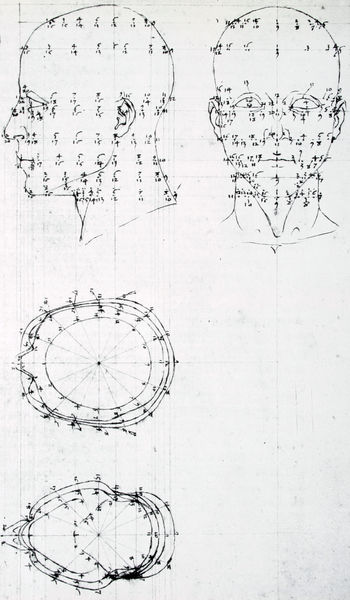
Titel: De Prospectiva Pingendi, Libro Terzo, Fig. LXIV
Künstler: Piero della Francesca
Standort: Reggio Emilia
Institution: Biblioteca Panizzi
Schlagwörter: gemälde, kopf, mann, weiß, köpfe, mund, nase, ohr, profil, skizze, zeichnung, bart, anatomie, augen, gesicht, schädel, hals, porträt, auge, blatt, en face, front, frontal, kinn, ohren, renaissance, kreis, rund, wangen, papier, ansicht, studie, backen, grafik, linien, nacken, symmetrie, glatze, zahlen, ziffern, aufsicht, oben, unten, punkte, tusche, buch, links, strahlen, linie, draufsicht, asien, schnitt, schwarz-weiß, tete, seite, illustration, buchstaben, punkt, kreise, medizin, entwurf, tinte, schema, studien, china, kalotte, schädeldecke, zahl, untersicht, konstruktion, plan, dürer, kopfstudie, nummerierung, nummern, skizzen, querschnitt, raster, wissenschaft, proportionen, traktat, aufriss, da vinci, leonardo da vinci, messungen, berechnung, mass, dessin, maße, abmessungen, mathematik, proportion, ansichten, zeichnng, relation, theorie, berechnungen, messung, vermessung, markierungen, zirkel, sichten, hirn, verhältnis, lehrbuch, hilfslinien, radius, gemoetrie, gehirn, vermassung, vermessen, akkupunktur, akupunktur, anthropometrie, kopfdecke, kopfformen, kopfproportion, modellkopf, oberkopf, perspektiven, zahlen ziffern, physiognomie, medizinisch, ansichen